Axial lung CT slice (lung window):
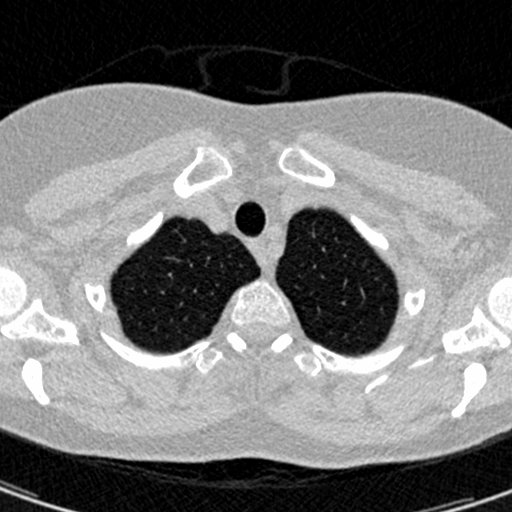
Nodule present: no